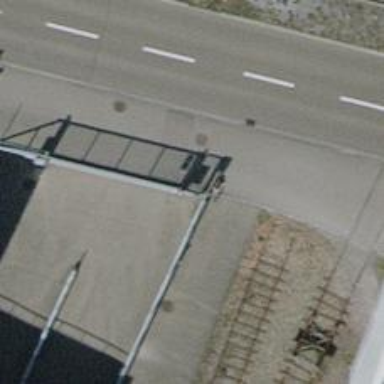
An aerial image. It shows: Gate.